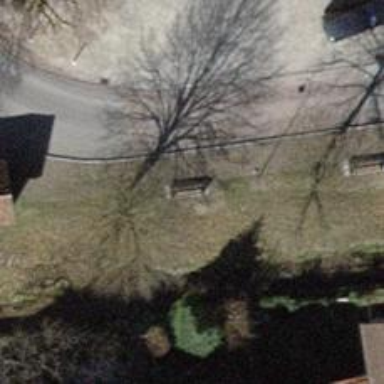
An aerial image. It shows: Brown bench in the vicinity.